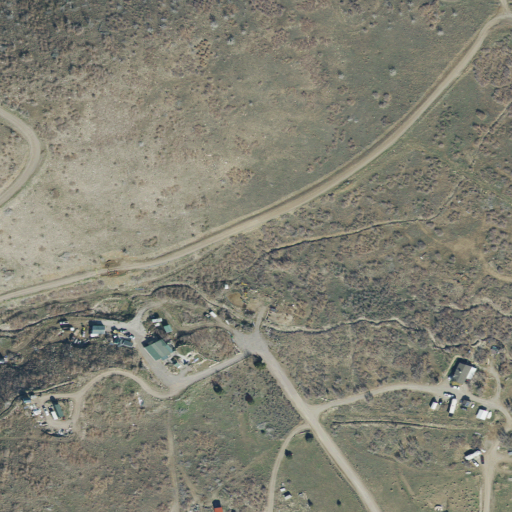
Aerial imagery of valley in Utah named Blind Canyon containing shrub, grassland, deciduous forest, open development, evergreen forest, and low intensity development